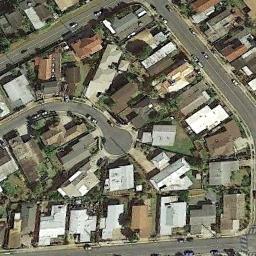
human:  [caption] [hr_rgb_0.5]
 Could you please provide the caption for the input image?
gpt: A dense residential area with lots of houses with different colors of roofs is surrounded by some roads .

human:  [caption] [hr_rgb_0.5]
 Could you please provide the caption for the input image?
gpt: The dense residential is next to the road with some cars .

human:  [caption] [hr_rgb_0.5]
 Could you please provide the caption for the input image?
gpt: There are many roads and neatly arranged houses and trees and many vehicles in densely populated areas .

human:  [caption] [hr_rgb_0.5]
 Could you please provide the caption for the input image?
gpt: There are many houses .

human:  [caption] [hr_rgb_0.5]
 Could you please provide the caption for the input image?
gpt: There are many buildings arranged neatly on dense residential area .